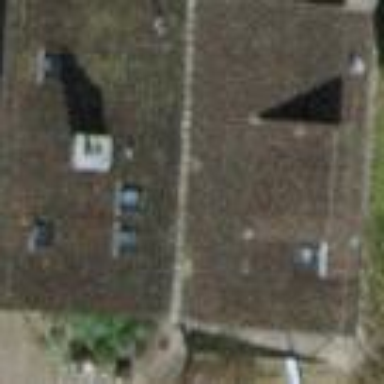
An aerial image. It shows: Building with tiled roof.